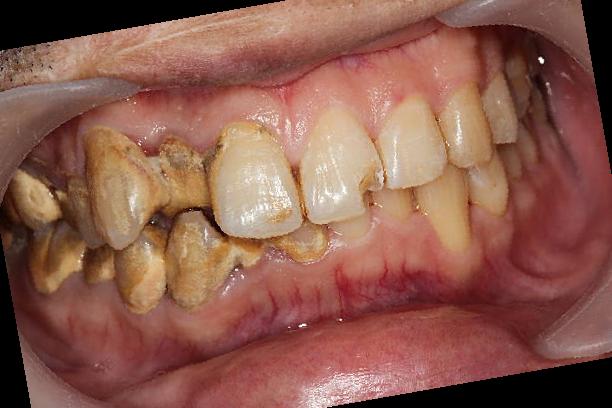
Condition: Calculus